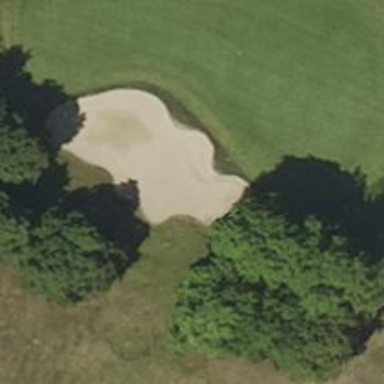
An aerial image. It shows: Golf bunker.